Interaction volume radius: 5 \u00c5
Interaction volume height: 15 \u00c5
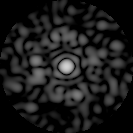
Disorder parameter: 0.8405